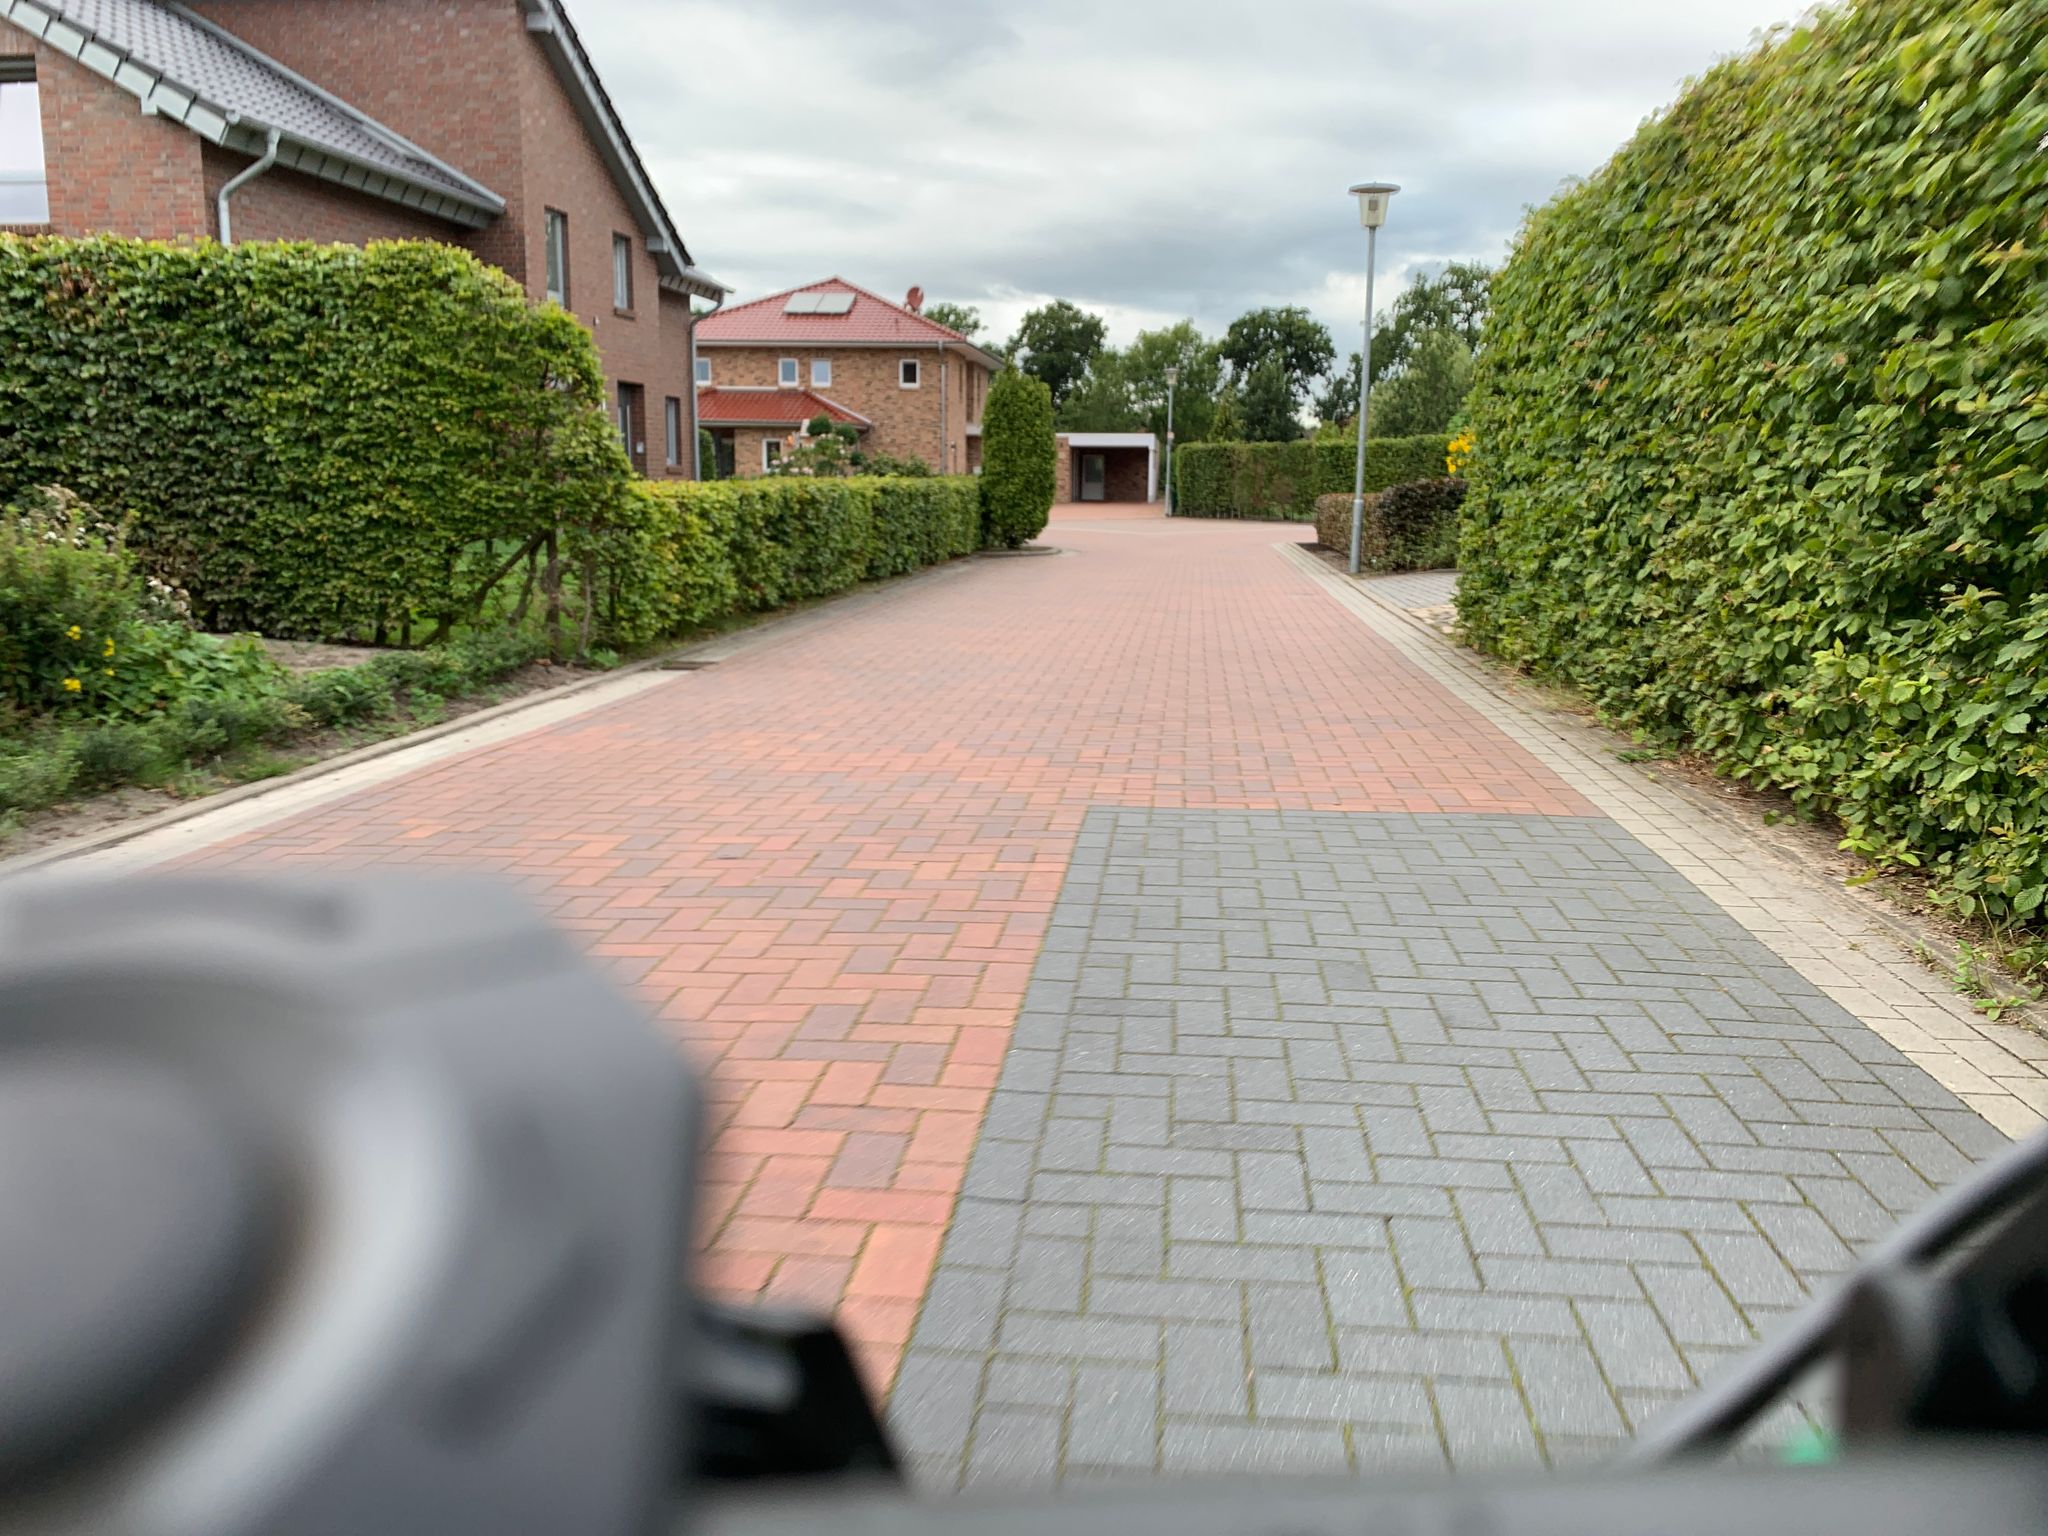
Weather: cloudy
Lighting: day
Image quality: good
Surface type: walking surface
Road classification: living_street, path
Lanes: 1
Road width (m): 1.5
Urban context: semi-dense urban cluster
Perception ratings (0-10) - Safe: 7.31, Lively: 6.99, Beautiful: 9.69, Boring: 9.54, Depressing: 1.46, Wealthy: 8.96